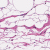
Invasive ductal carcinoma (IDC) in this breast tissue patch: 0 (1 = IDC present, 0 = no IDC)